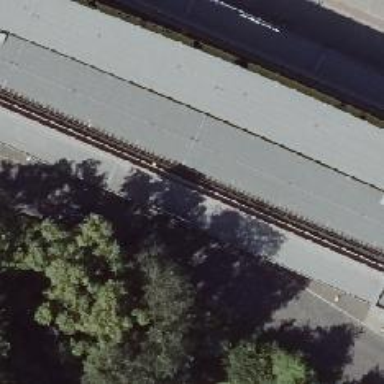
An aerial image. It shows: Stop position for public transport at railway stop.